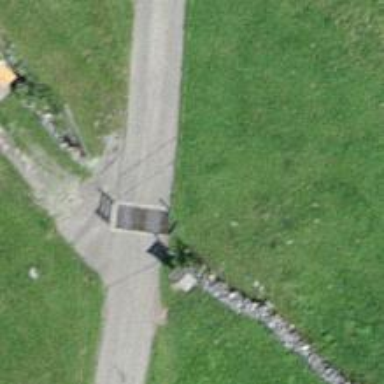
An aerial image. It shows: Cattle grid.